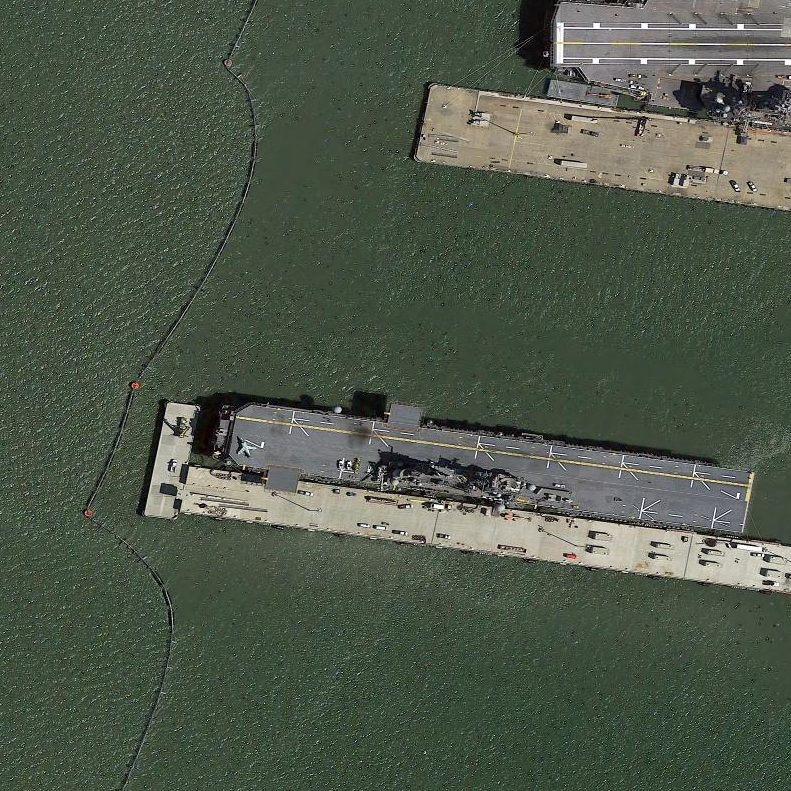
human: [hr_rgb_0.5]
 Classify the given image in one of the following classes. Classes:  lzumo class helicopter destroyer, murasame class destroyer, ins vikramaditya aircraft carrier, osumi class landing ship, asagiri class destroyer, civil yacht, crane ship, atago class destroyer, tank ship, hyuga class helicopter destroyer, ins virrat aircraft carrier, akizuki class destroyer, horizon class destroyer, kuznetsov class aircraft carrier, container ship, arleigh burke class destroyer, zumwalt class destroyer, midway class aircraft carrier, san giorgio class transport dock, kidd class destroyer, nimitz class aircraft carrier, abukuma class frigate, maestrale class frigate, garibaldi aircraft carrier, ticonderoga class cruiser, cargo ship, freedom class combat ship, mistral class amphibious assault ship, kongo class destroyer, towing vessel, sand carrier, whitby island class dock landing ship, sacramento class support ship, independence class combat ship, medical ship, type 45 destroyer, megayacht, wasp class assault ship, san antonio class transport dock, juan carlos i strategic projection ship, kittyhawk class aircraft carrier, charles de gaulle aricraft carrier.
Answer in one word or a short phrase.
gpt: Wasp class assault ship